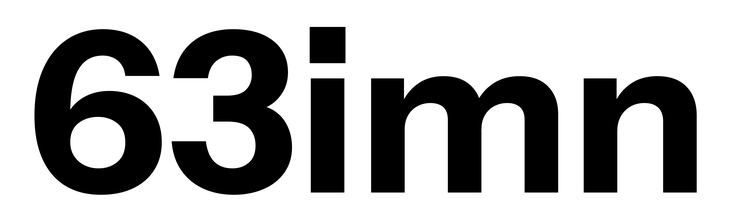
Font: InstrumentSans_Bold